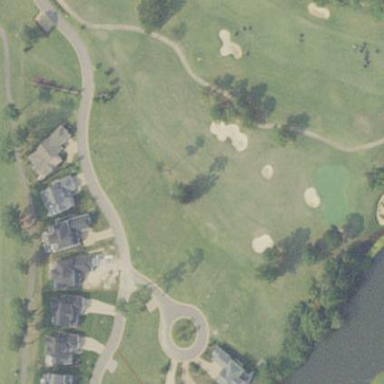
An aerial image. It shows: Golf fairway surrounded by grass.